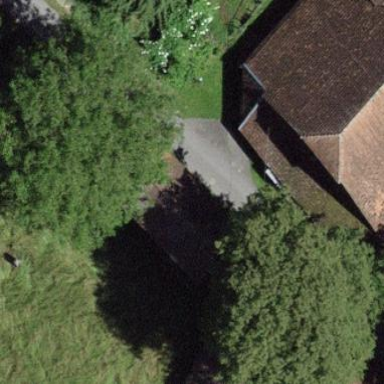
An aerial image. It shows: Rural barn.